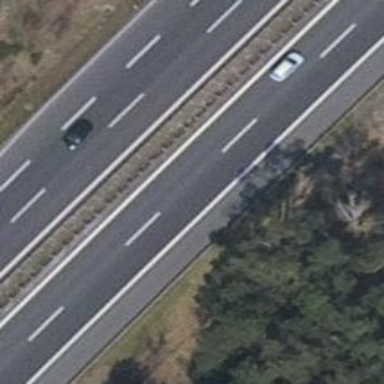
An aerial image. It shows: Asphalt motorway.